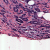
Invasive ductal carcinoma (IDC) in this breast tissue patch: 1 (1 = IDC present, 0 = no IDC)